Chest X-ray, AP view. Patient: 63 years old, sex F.
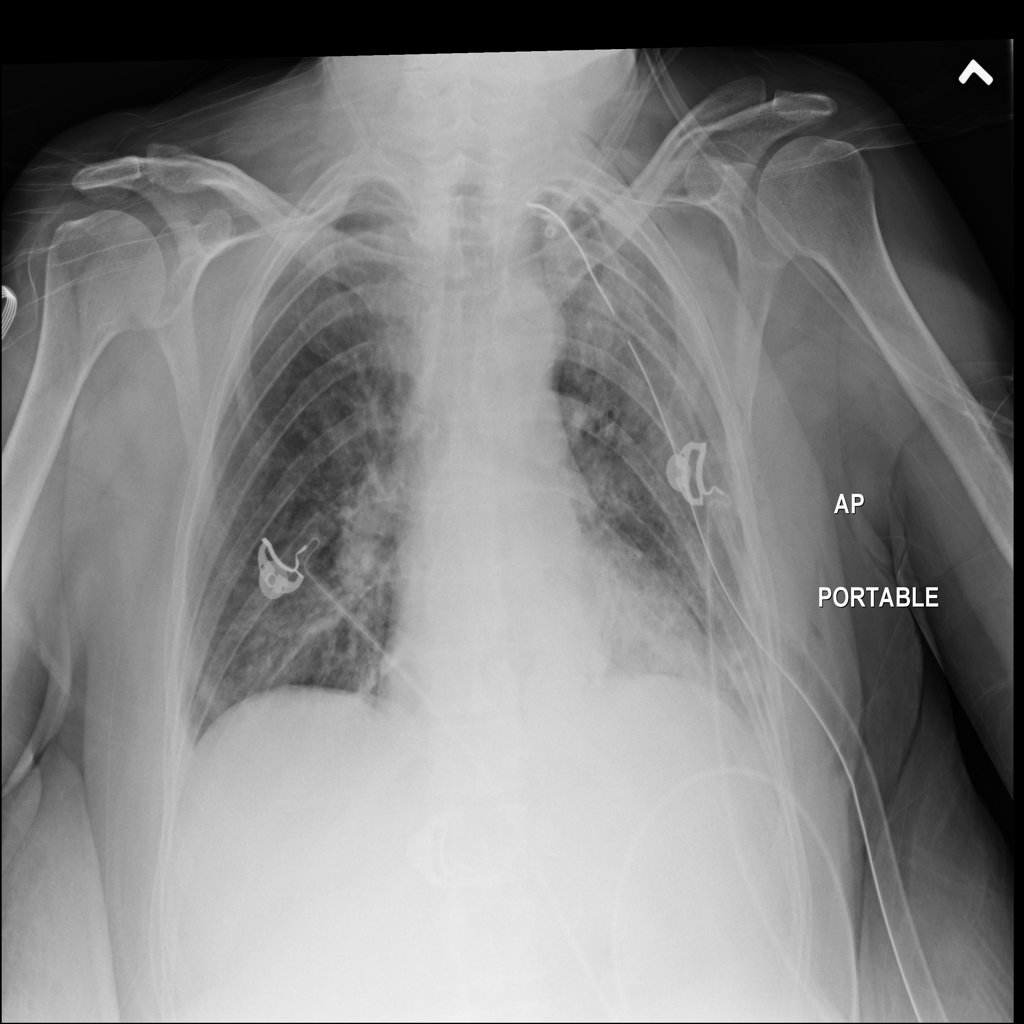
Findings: No Finding